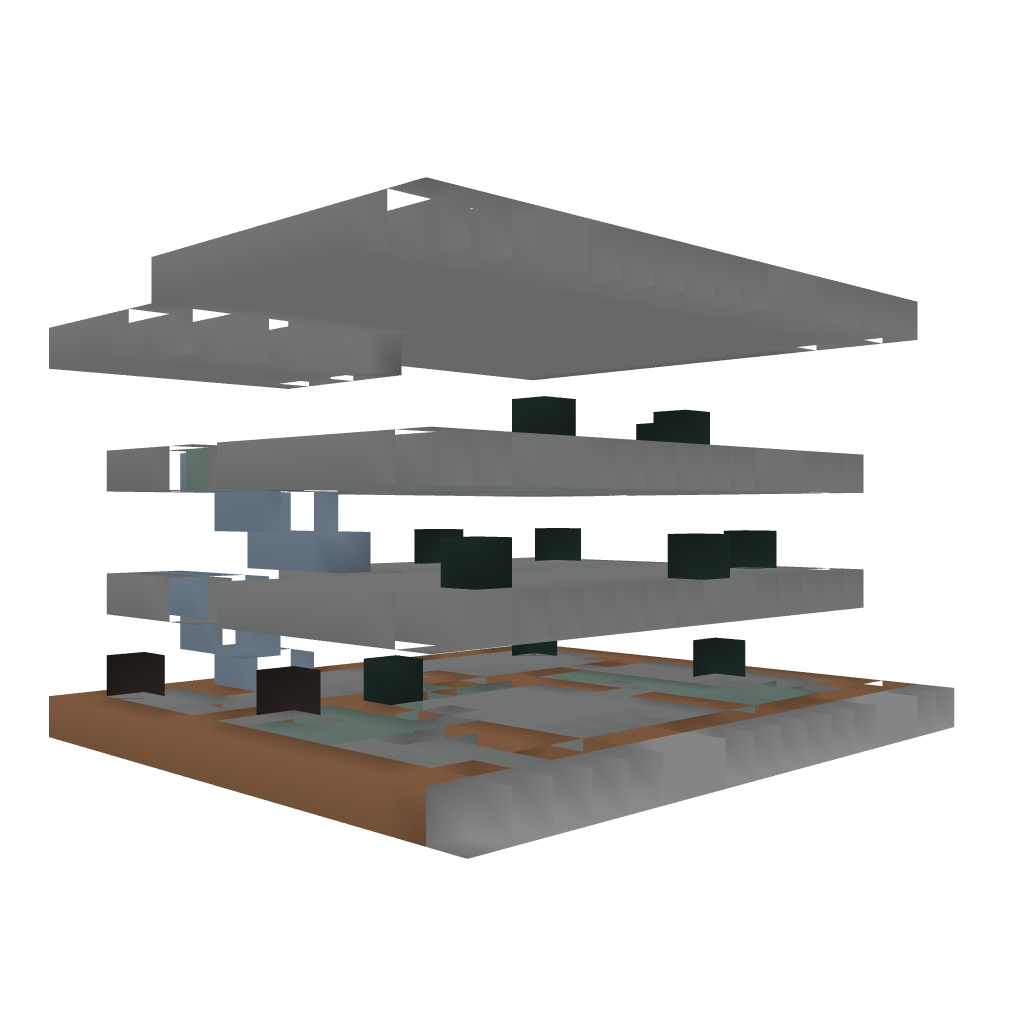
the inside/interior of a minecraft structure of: survival dungeon